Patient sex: M
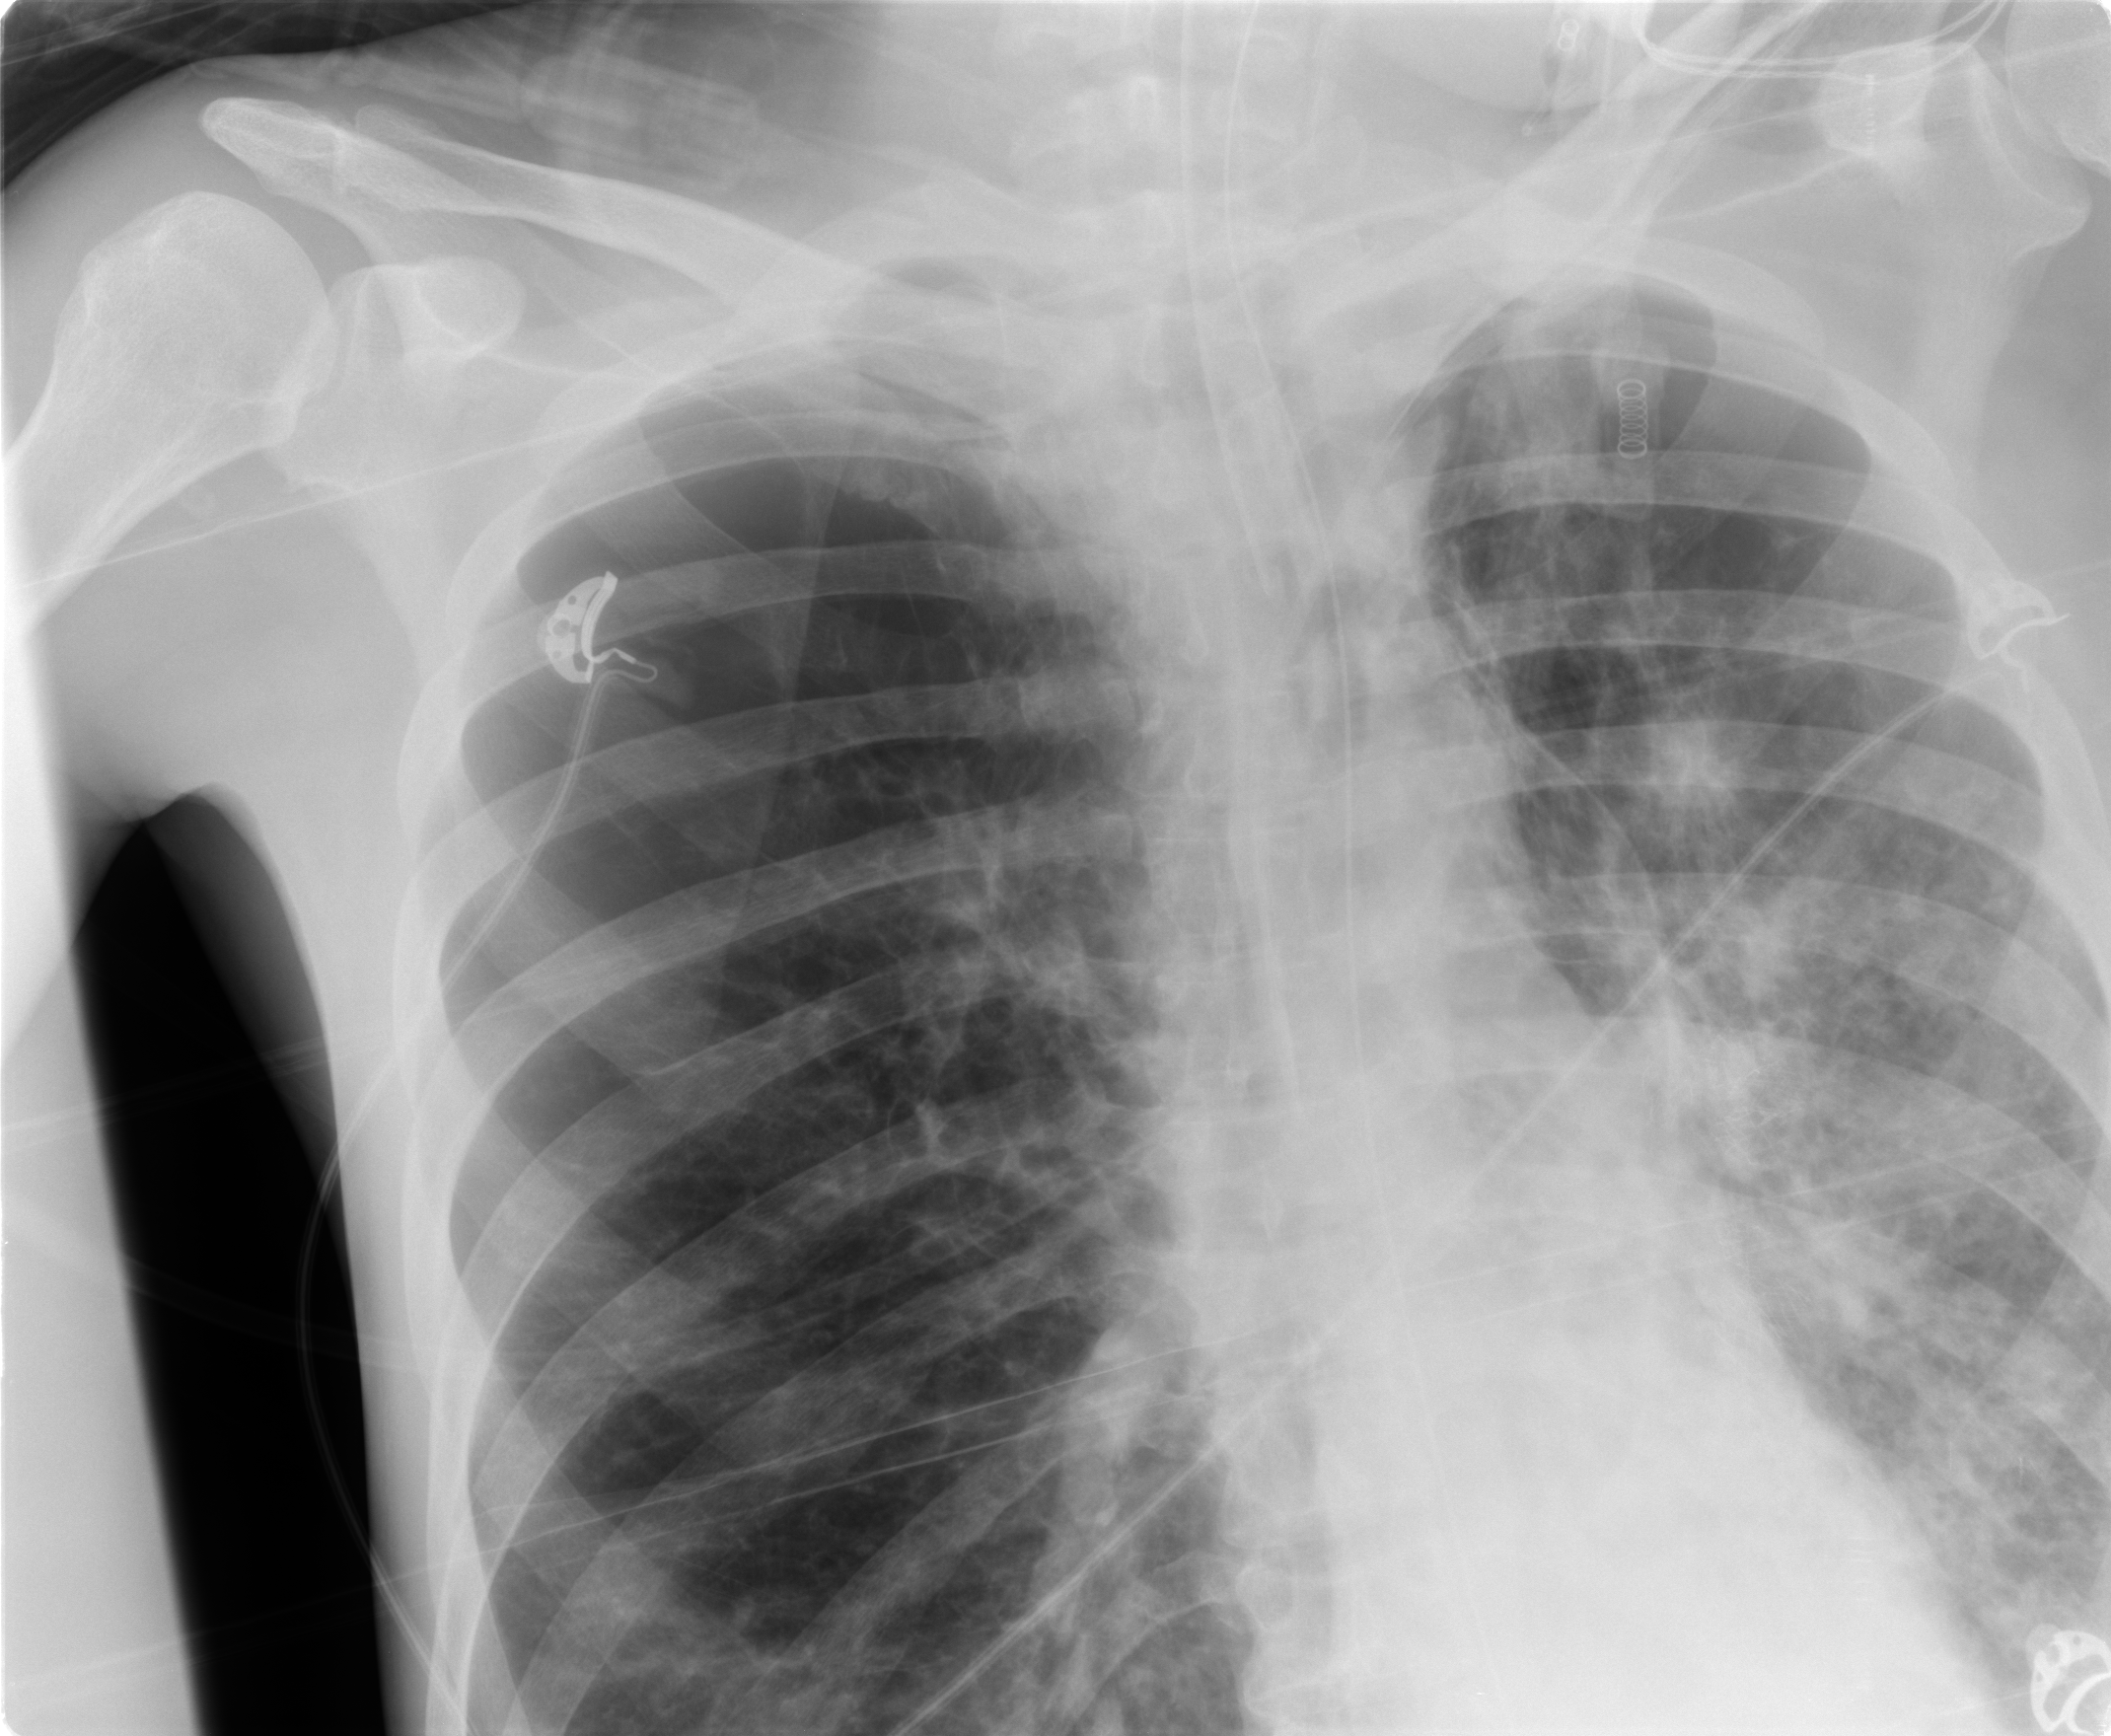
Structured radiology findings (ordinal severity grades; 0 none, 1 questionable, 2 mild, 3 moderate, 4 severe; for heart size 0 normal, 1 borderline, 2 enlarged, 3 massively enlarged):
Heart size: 0
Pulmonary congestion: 0
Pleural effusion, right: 0
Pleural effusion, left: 0
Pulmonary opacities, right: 0
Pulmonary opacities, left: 3
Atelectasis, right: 0
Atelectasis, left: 2